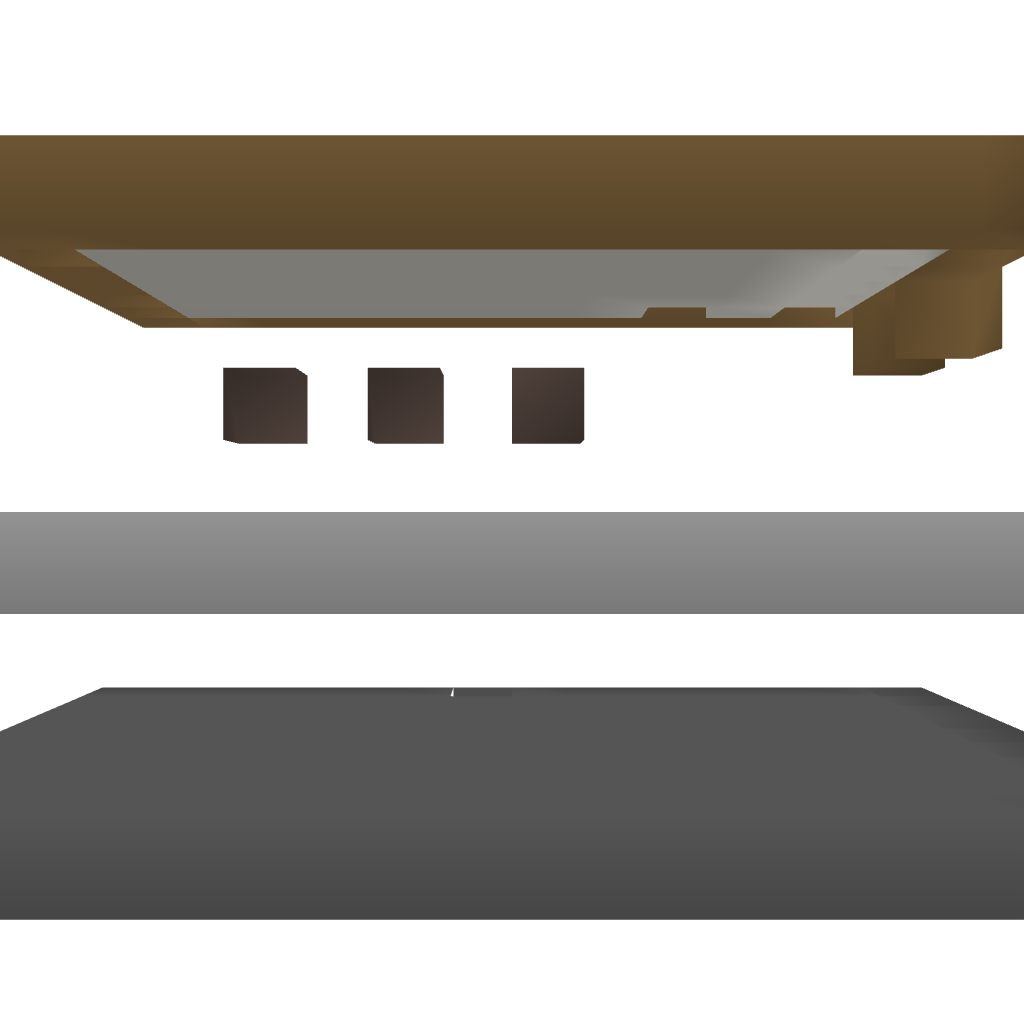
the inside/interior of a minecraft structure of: Library